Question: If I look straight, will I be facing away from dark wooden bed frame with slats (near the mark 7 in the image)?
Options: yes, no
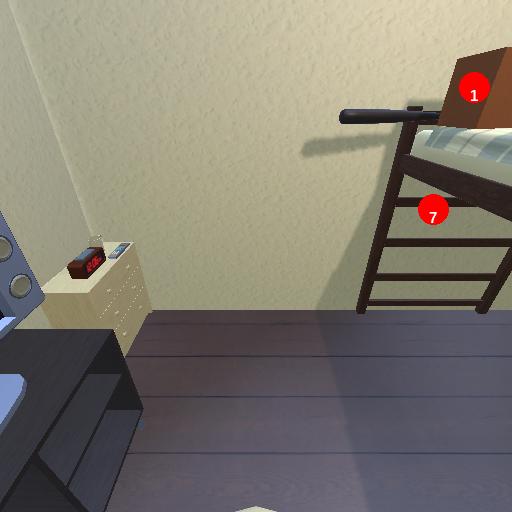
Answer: yes